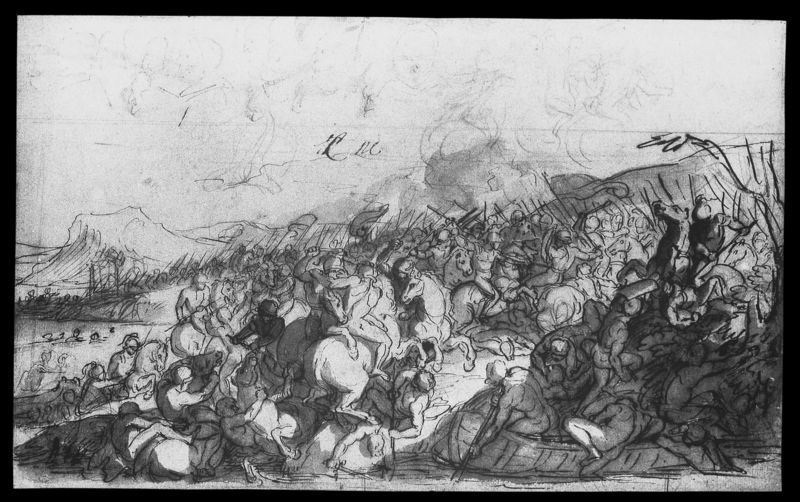
Titel: Die Durchquerung des Granicus
Künstler: Charles Le Brun
Institution: Paris, Musée du Louvre
Schlagwörter: berg, feder, himmel, kampf, mann, nackt, wasser, wolken, landschaft, menschen, ufer, frau, männer, skizze, weiss, zeichnung, tiere, tod, tot, hügel, natur, boot, boote, kahn, pferd, pferde, reiter, ruder, küste, schiff, papier, berge, krieg, schlacht, wild, soldaten, ruderboot, tusche, schwarzweiß, schwerter, tote, getümmel, flüchten, entwurf, menschenmenge, armee, heer, rüstung, helme, krieger, lanzen, speere, retten, leonardo, tuschezeichnung, bot, helll, gewurl